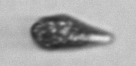
Label: Euglena